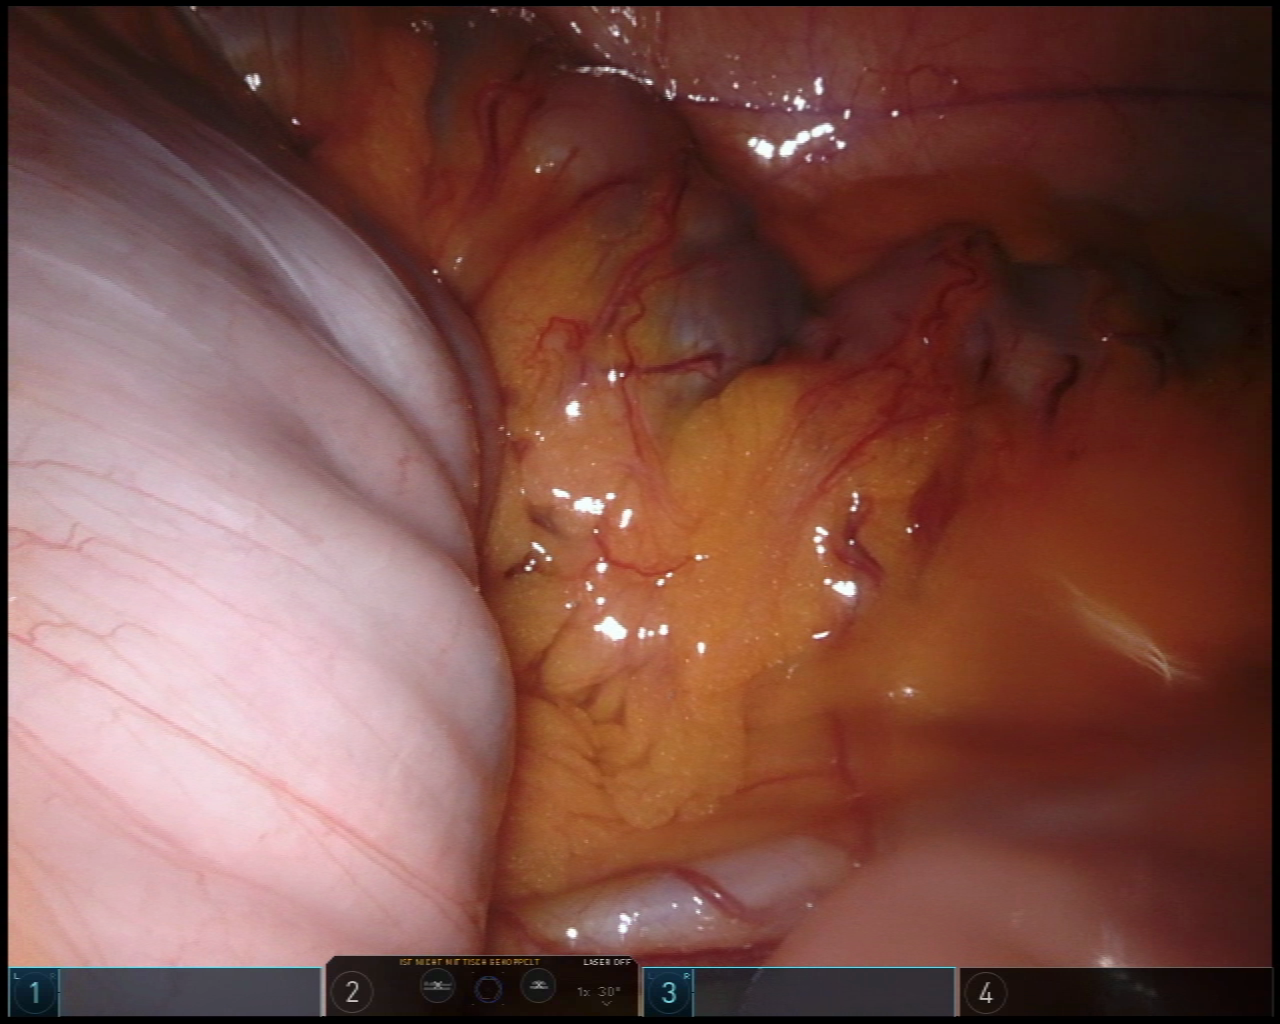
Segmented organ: small_intestine
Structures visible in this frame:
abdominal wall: yes
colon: yes
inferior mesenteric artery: no
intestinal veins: no
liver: no
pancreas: no
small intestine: yes
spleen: no
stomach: no
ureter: no
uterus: no
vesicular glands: no